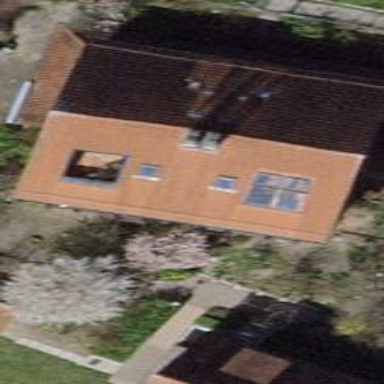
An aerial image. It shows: View of roof of building.